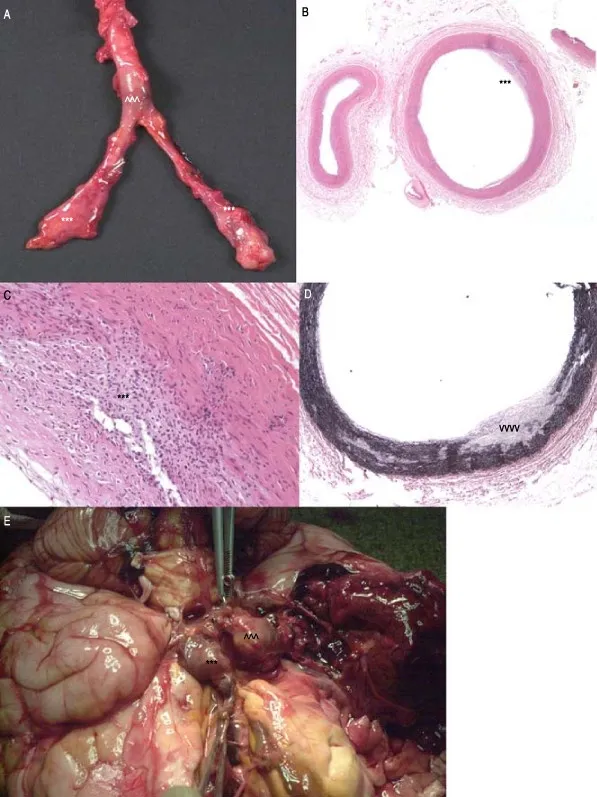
Gross photograph, aortic and bilateral iliac artery aneurysms (Fig 3A). Left subclavian artery, focal intimal thickening (asterisks; H&E stain 40x, Fig 3B), transmural lymphohistiocytic infiltrate (asterisks; H&E 200x, Fig 3C), elastic lamina disruption (arrowheads; elastic stain 40x, Fig 3D). Gross photograph brain, saccular aneurysms right ICA (arrowhead), ACoA (asterisks; Fig 3E).
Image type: pathology (h&e)